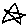
Label: star